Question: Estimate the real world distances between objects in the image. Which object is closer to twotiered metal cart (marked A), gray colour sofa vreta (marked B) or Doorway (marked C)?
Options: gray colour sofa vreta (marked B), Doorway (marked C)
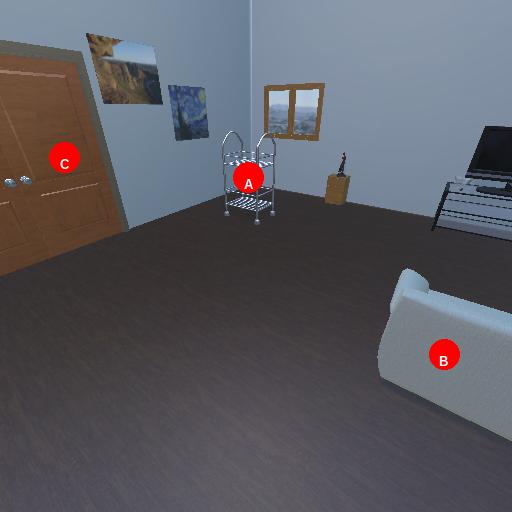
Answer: gray colour sofa vreta (marked B)